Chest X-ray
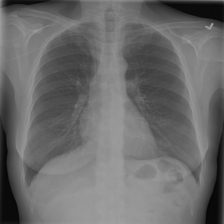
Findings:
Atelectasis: negative
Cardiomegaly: negative
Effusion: negative
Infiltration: positive
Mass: negative
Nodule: negative
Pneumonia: negative
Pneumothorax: negative
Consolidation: negative
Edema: negative
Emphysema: negative
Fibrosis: negative
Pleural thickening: negative
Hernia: negative